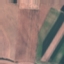
Label: AnnualCrop